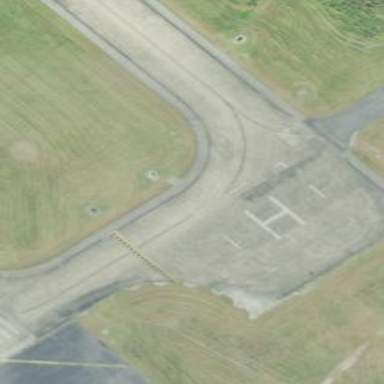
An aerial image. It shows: Image showing helipad at airport.